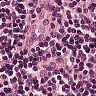
Metastatic tissue present: no